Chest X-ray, AP view. Patient: 56 years old, sex M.
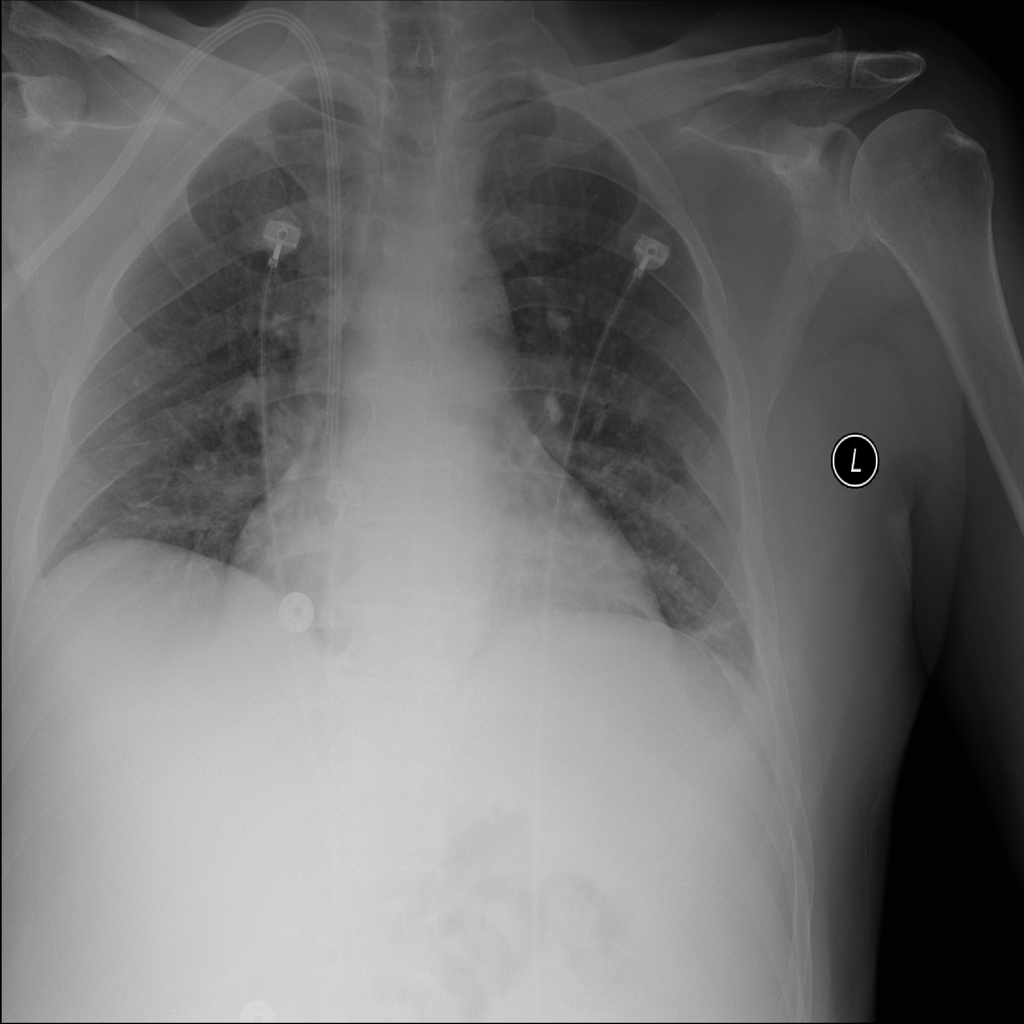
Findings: Atelectasis